Field crop: maize
Growth stage: 2
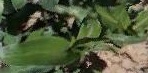
Species: maize